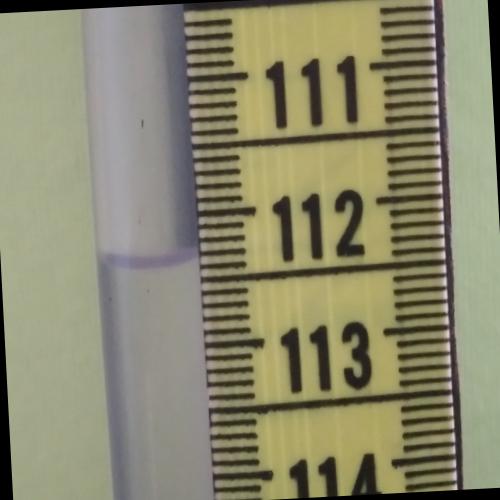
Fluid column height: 112.3 cm